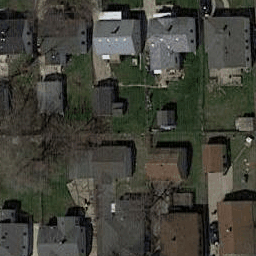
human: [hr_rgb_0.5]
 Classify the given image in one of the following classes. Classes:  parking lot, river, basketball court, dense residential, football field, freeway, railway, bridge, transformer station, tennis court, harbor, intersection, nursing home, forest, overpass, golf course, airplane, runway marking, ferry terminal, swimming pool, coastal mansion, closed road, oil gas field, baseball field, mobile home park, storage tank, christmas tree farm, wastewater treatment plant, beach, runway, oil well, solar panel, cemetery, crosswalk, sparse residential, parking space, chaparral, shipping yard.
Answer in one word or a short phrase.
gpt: dense residential